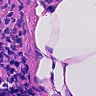
Metastatic tissue present: no